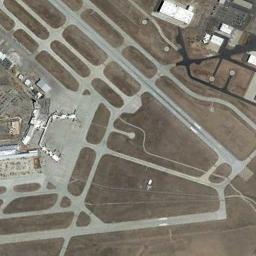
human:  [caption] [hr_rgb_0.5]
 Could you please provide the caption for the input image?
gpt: An airport with some staggered runways, A terminal and an open area in the vacant lot and some buildings beside .

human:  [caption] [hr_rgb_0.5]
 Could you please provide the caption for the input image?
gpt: Several runways and buildings are scattered in the airport while every plane is on their own position .

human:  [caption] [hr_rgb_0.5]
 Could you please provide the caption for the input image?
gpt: There are two crossing runways here .

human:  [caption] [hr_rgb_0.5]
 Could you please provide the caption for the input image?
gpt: There is an airport built in bare land .

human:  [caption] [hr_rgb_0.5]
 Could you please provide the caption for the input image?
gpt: The grass of the airfield is divided into different sizes by the road .